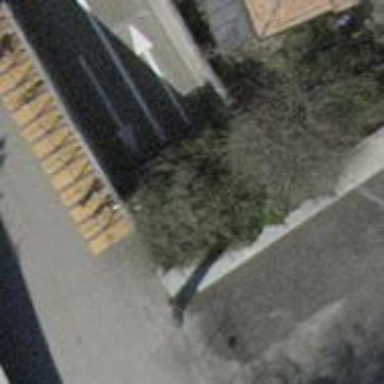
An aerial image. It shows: Parking entrance.